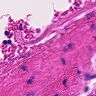
Metastatic tissue present: no